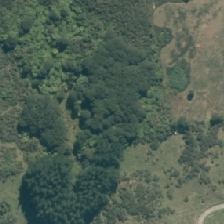
Land cover: grose_broom